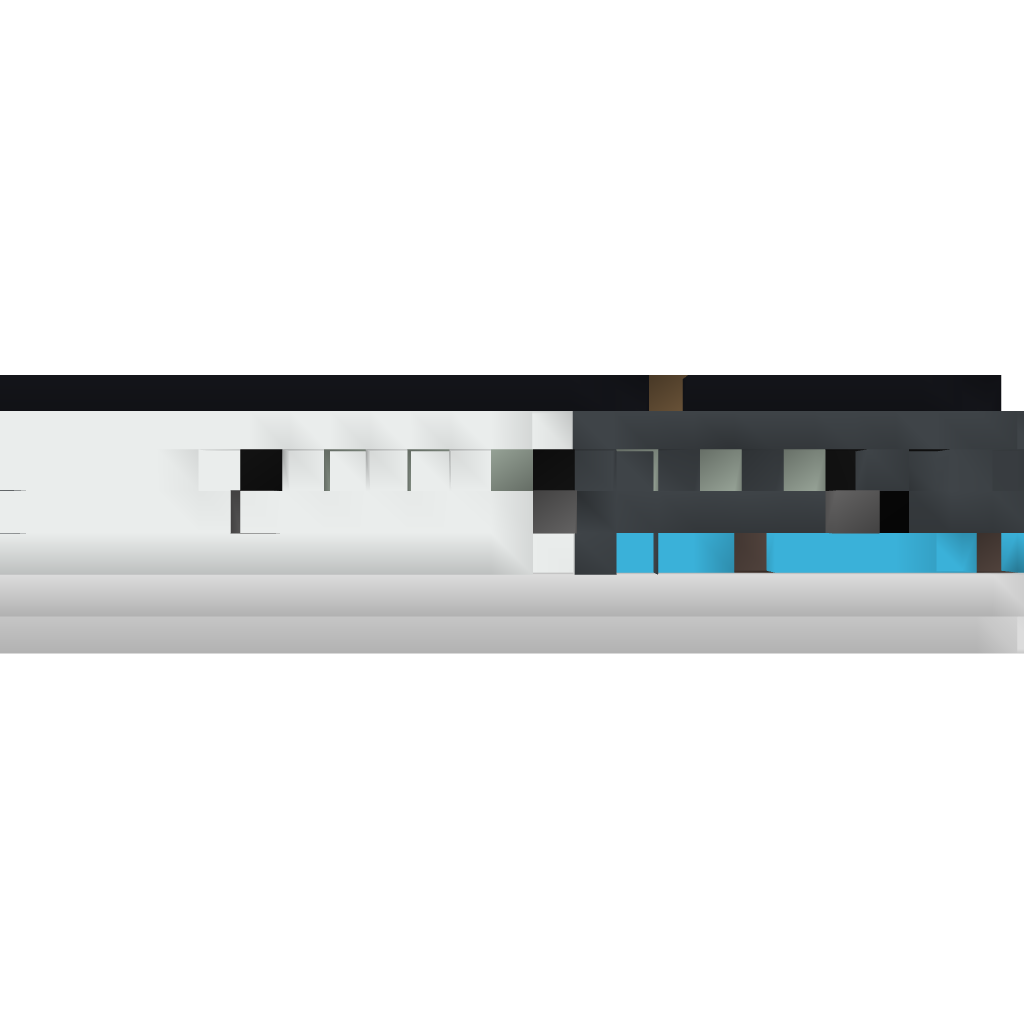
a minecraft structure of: Submersible Torpedo Airship Minnow